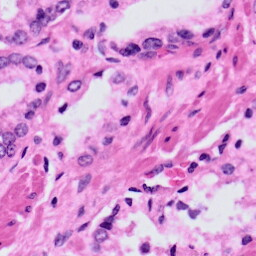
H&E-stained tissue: Prostate